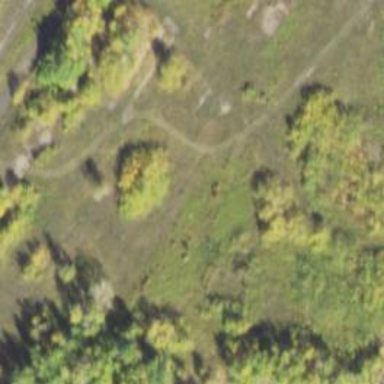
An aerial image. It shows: Abandoned railway.